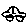
Label: car